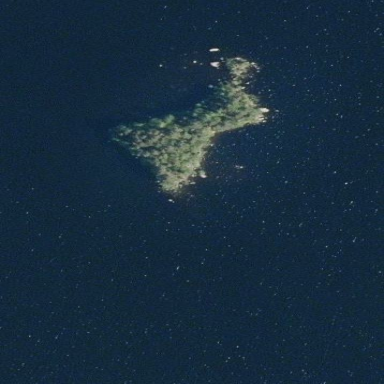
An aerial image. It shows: Islet covered with woodland.